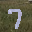
Label: 7